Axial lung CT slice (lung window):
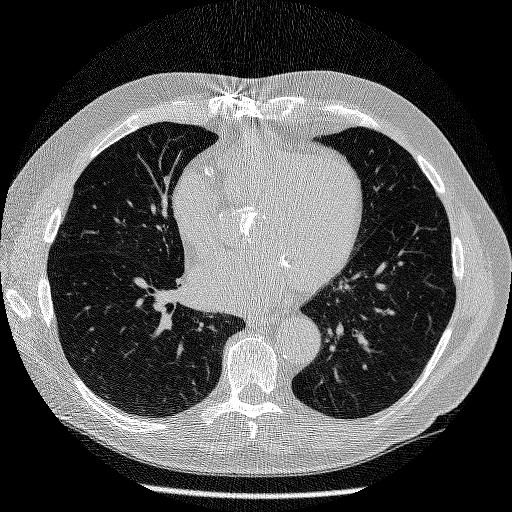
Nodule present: no